Aerial crown-view tile of a tropical tree (Barro Colorado Island, Panama), acquired 20250512:
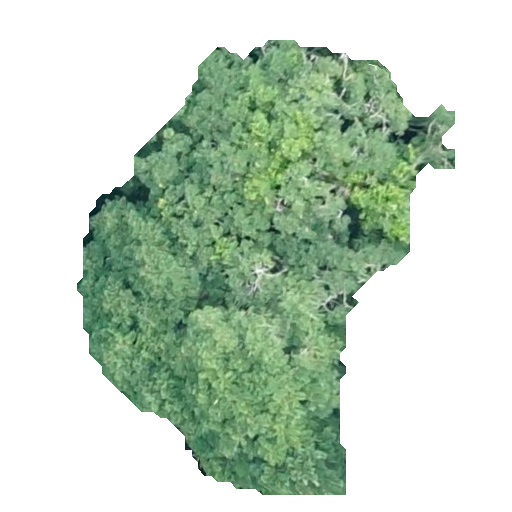
Species: Jacaranda copaia
GBIF accepted scientific name: Jacaranda copaia
Crown area: 156.503 m²